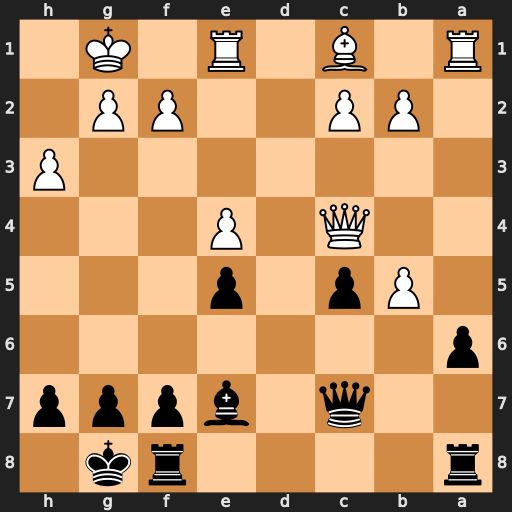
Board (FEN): r4rk1/2q1bppp/p7/1Pp1p3/2Q1P3/7P/1PP2PP1/R1B1R1K1
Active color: b
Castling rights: -
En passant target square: -
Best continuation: axb5 Rxa8 bxc4